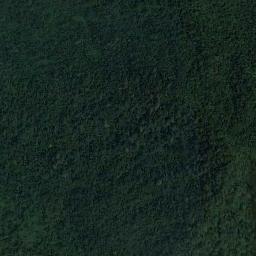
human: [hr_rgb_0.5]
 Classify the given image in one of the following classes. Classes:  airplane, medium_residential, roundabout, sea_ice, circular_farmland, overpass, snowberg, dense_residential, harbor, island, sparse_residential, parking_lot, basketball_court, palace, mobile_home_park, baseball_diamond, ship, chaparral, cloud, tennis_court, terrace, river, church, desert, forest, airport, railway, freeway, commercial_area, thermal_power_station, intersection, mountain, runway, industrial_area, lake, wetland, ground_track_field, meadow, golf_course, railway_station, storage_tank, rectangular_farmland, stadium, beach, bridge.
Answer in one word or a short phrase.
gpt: forest